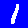
Digit: 1